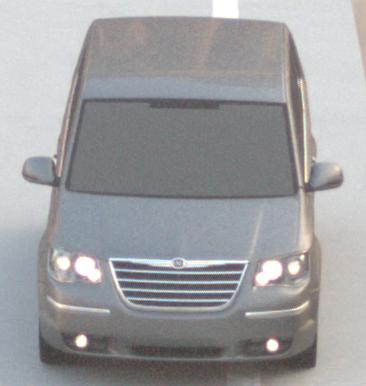
Make: Chrysler
Model: Grand Voyager 3.8
Detailed model: Grand Voyager
Model produced from: 2008/03
Model produced until: 2010/12
Doors: 5
Color: gray
Road condition: dry road
Daytime: sunrise or sunset
Contrast: low contrast